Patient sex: F
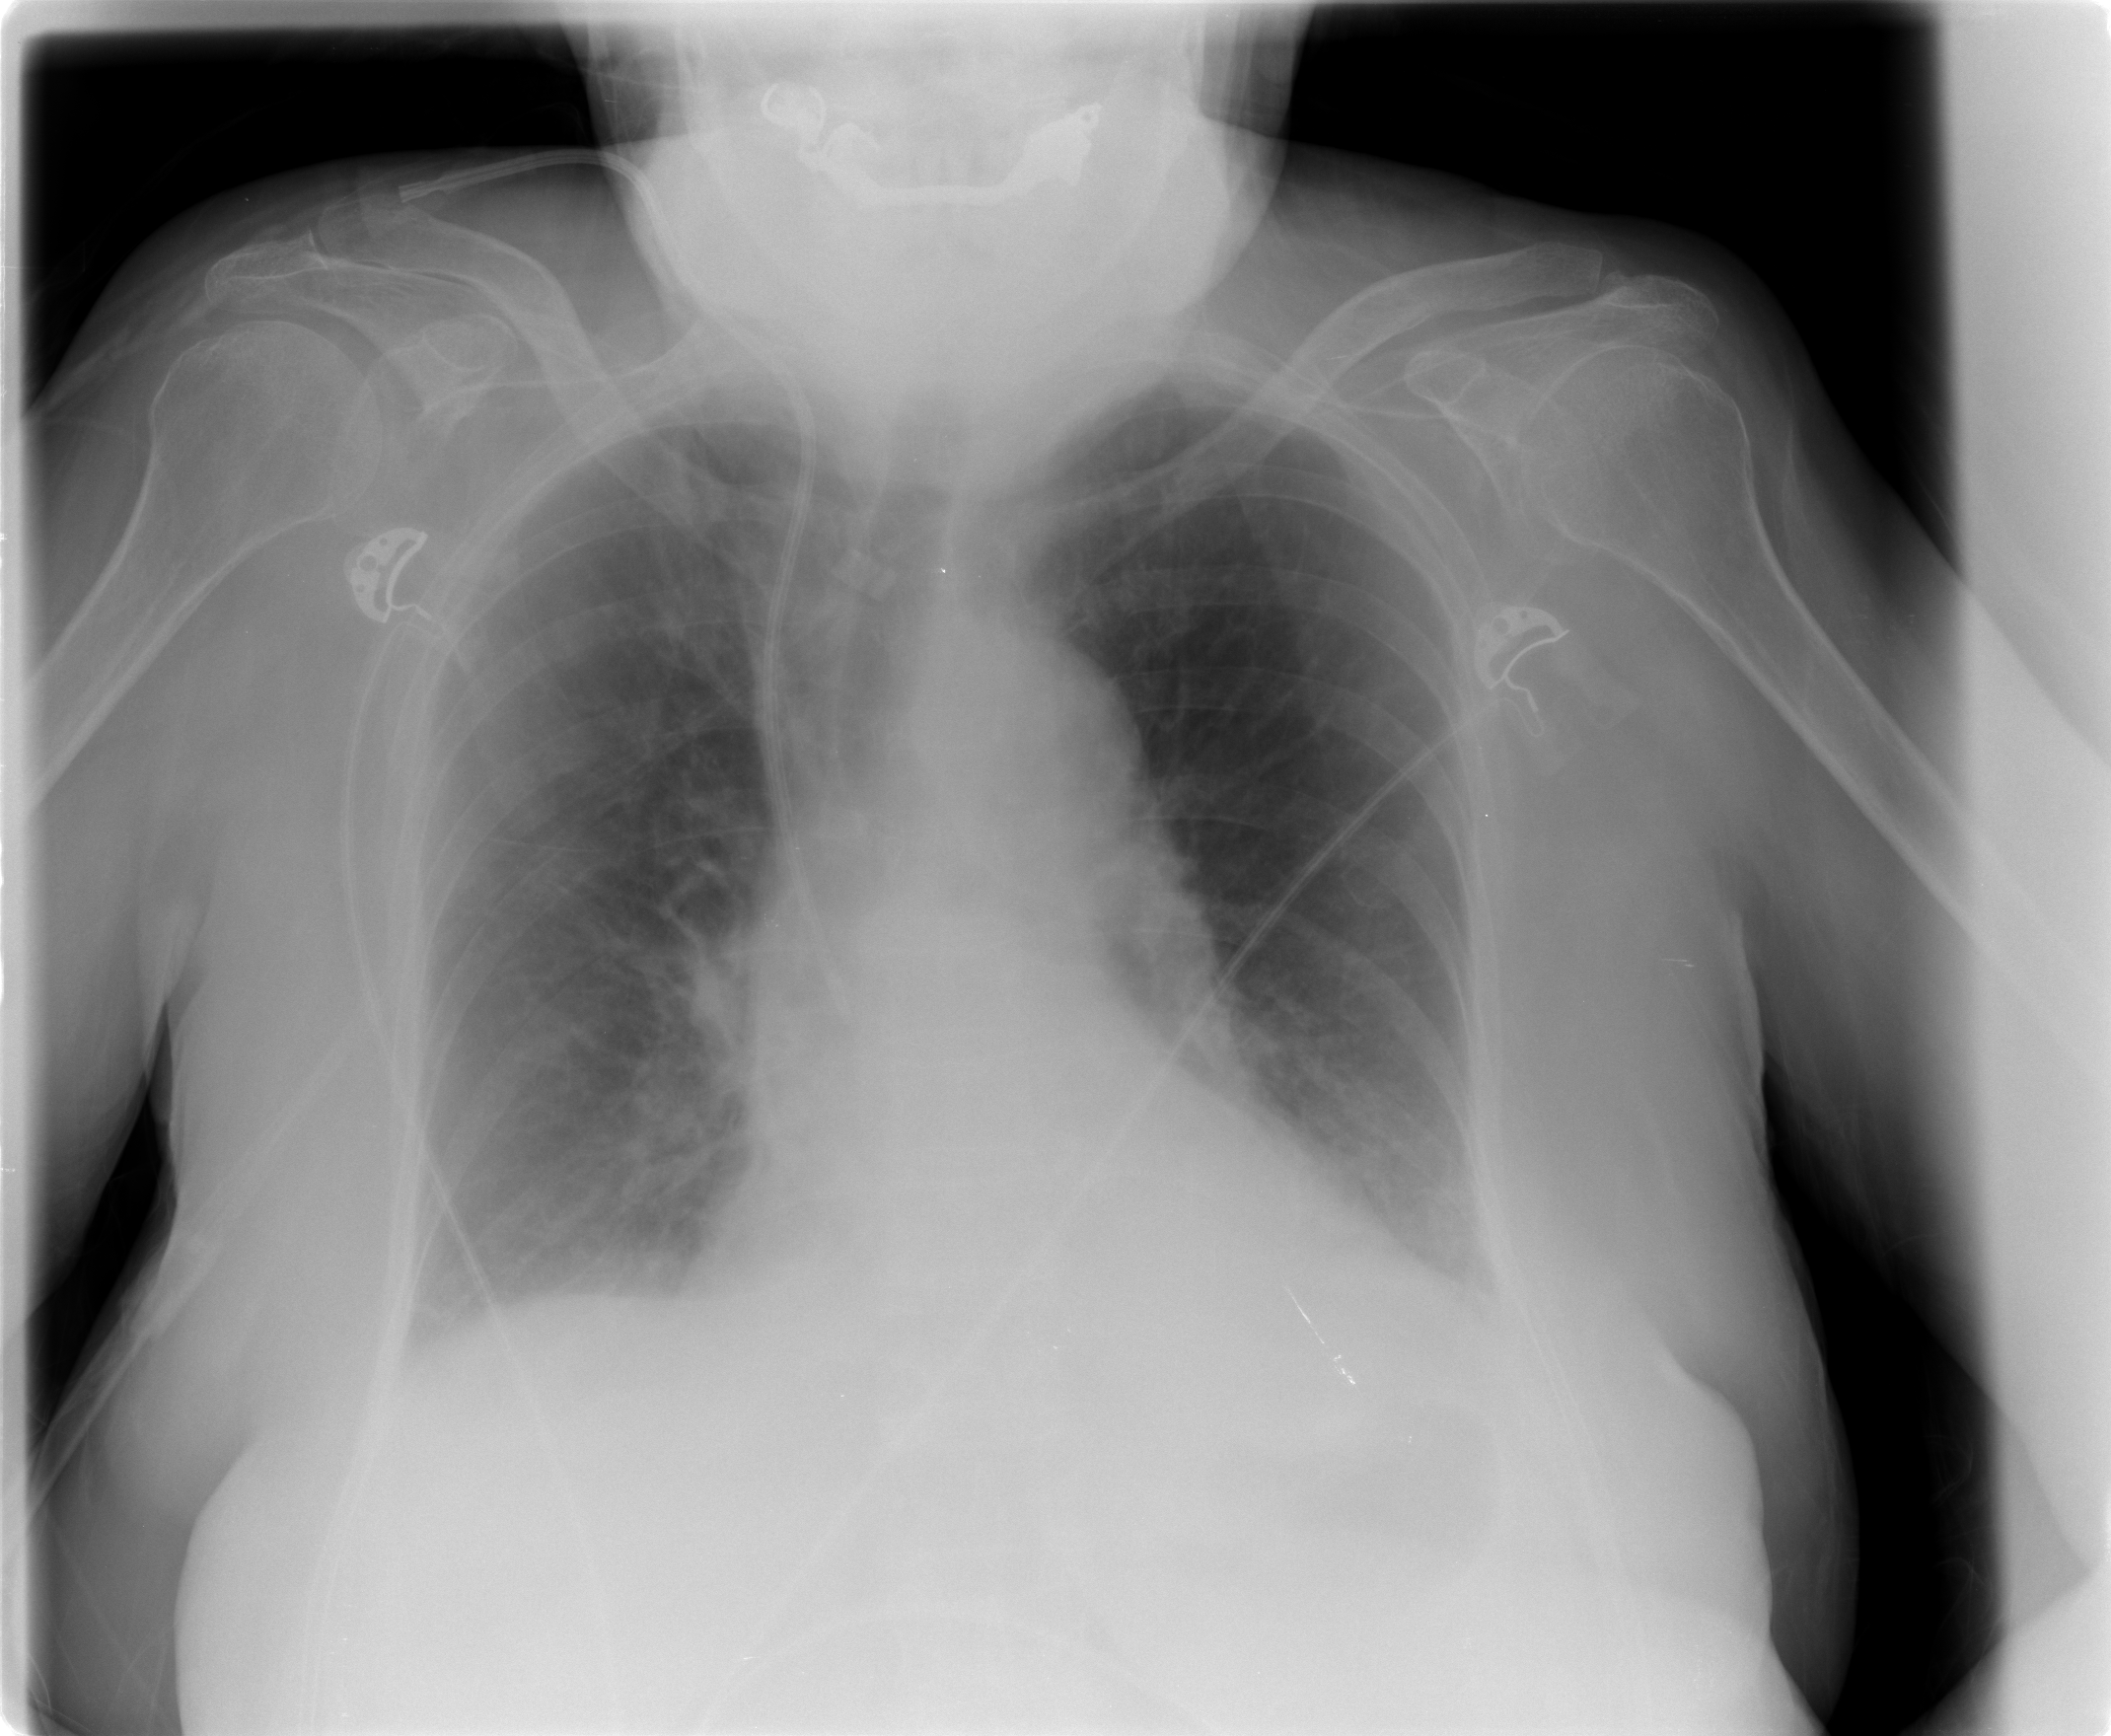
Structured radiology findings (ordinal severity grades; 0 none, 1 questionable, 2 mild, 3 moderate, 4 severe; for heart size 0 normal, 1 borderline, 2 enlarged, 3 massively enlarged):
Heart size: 0
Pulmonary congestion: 0
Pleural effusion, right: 1
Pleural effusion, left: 0
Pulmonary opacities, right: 0
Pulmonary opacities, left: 0
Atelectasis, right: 1
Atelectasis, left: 1